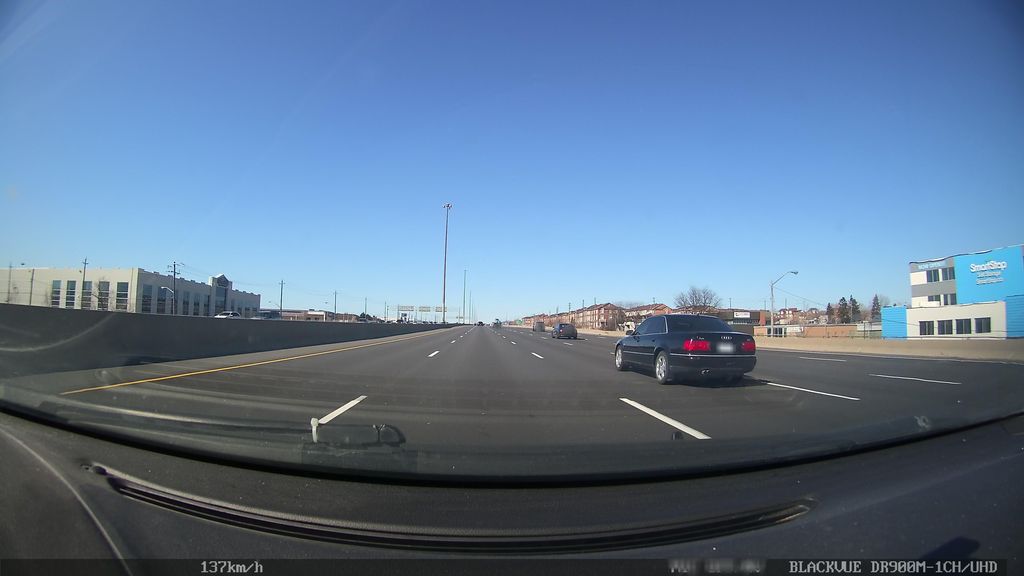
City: toronto